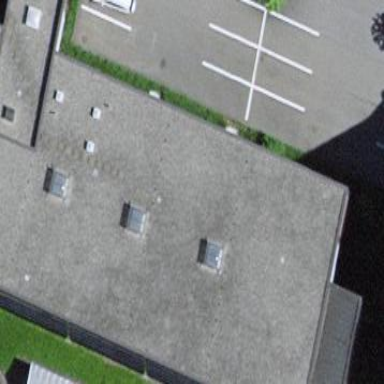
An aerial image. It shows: Office building.